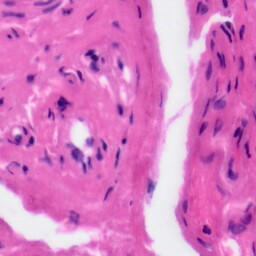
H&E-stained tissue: Tonsil